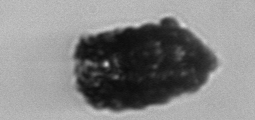
Label: Tintinnopsis